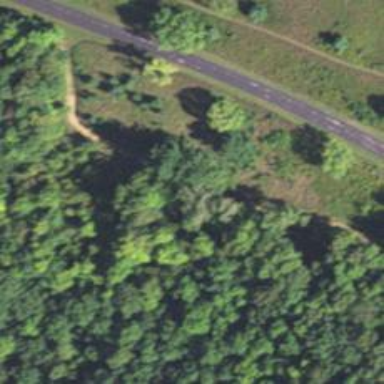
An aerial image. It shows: Footway along the road.